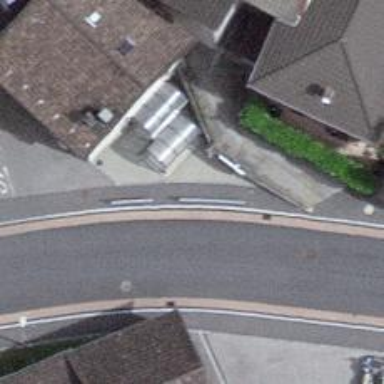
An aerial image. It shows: Bus stop with platform for public transport.